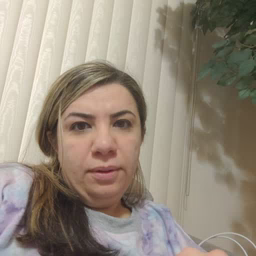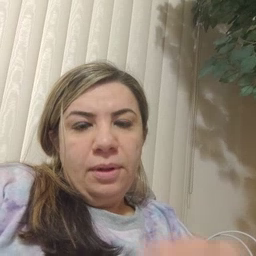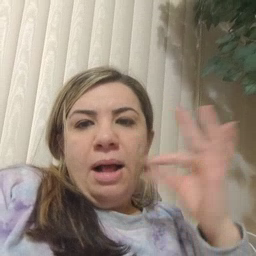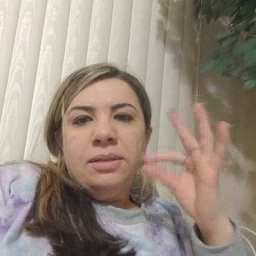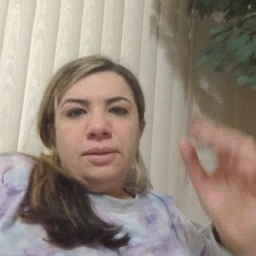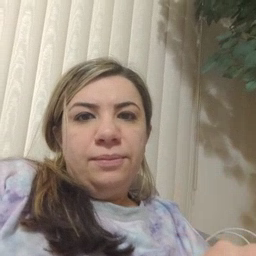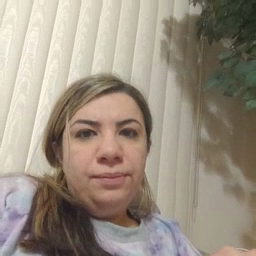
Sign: cat